Field crop: maize
Growth stage: 2
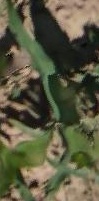
Species: maize